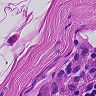
Metastatic tissue present: no